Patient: sex M, age 71
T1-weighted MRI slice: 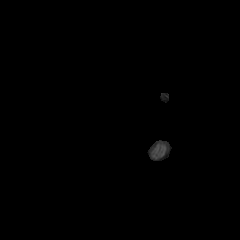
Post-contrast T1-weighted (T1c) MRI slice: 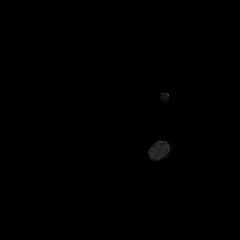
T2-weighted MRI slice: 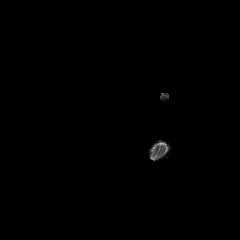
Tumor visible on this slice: no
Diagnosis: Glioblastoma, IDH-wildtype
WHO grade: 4